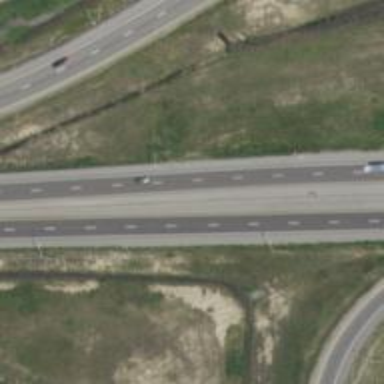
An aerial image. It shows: Primary highway with expressway characteristics.